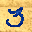
Label: 3